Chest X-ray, PA view. Patient: 47 years old, sex F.
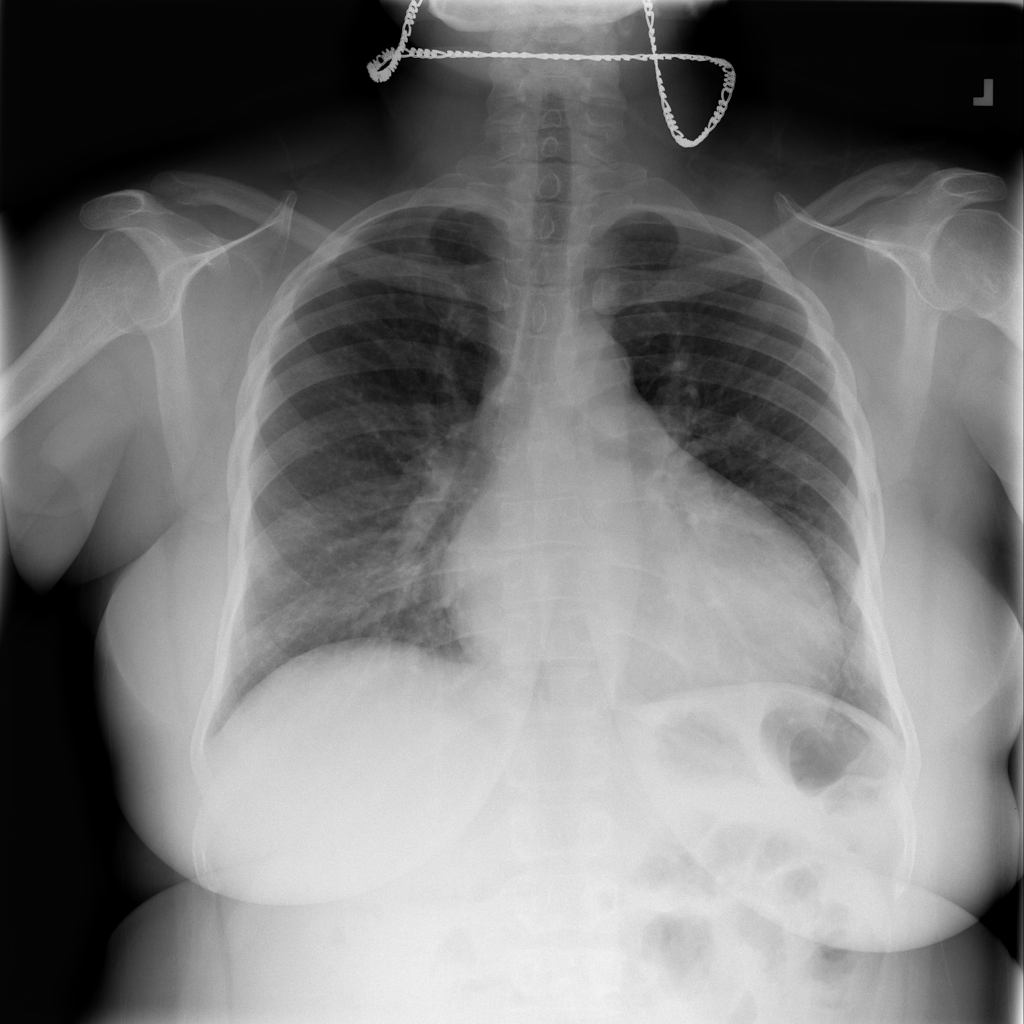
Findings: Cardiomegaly